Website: lowes
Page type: delivery-shipping
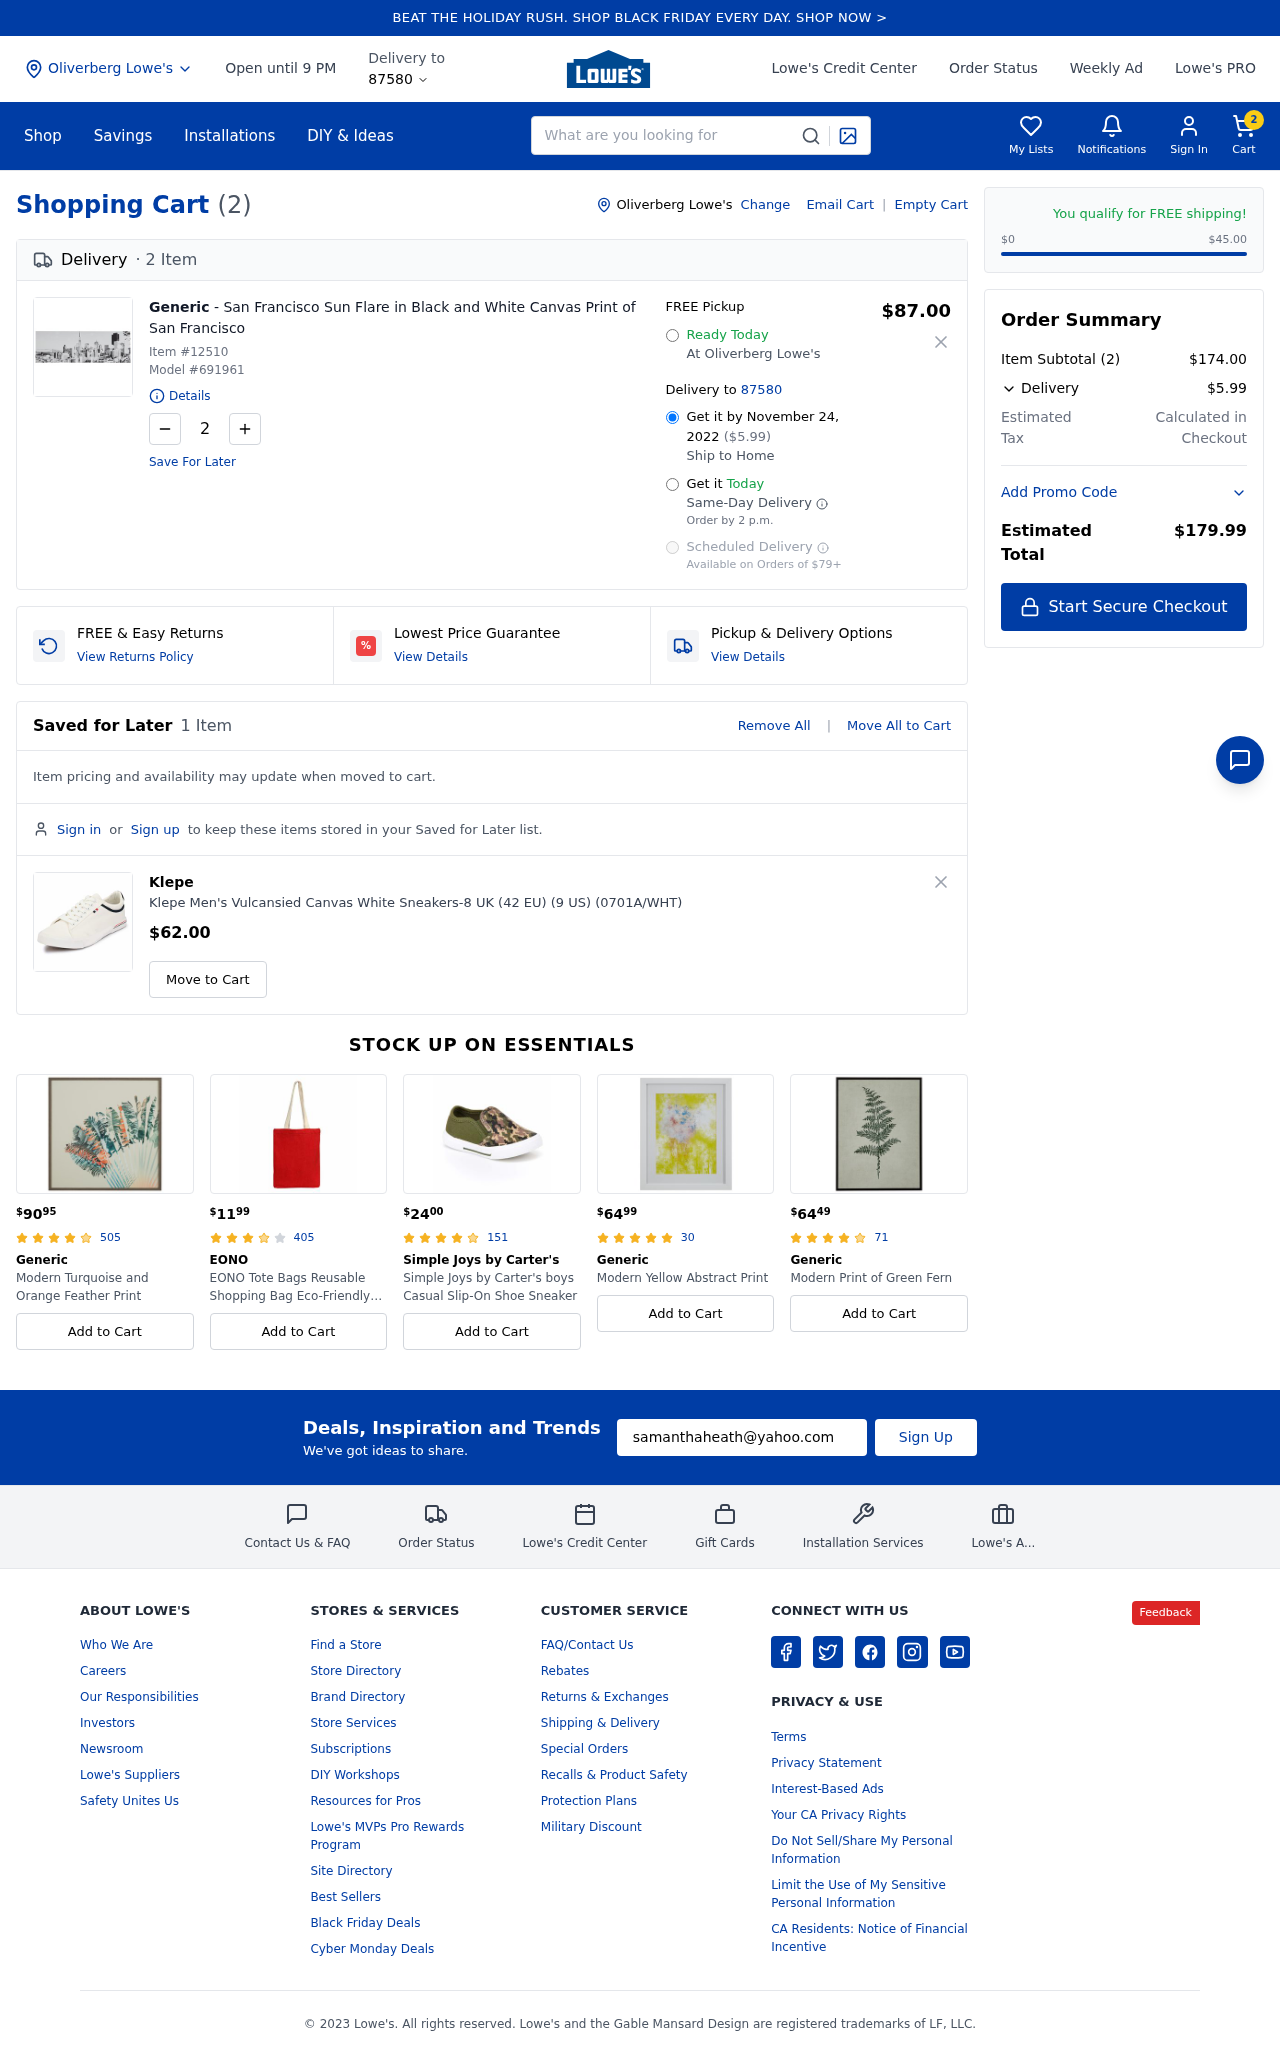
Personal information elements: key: PII_CITY
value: Oliverberg
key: PII_EMAIL
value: samanthaheath@yahoo.com
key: PII_POSTCODE
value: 87580
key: PII_CITY2
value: Oliverberg
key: PII_CITY3
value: Oliverberg
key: PII_POSTCODE_FULL
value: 87580
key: PII_POSTCODE_NUMERIC
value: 87580
Product elements: key: PRODUCT1_BRAND
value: Generic
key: PRODUCT1_NAME
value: San Francisco Sun Flare in Black and White Canvas Print of San Francisco
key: PRODUCT1_PRICE
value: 87
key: PRODUCT1_QUANTITY
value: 2
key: PRODUCT2_BRAND
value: Klepe
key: PRODUCT2_NAME
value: Klepe Men's Vulcansied Canvas White Sneakers-8 UK (42 EU) (9 US) (0701A/WHT)
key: PRODUCT2_PRICE
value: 62
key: PRODUCT1_ITEM_NUMBER
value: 12510
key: PRODUCT1_MODEL_NUMBER
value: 691961
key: PRODUCT3_PRICE
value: $9095
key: PRODUCT3_NUM_RATINGS
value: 505
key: PRODUCT3_BRAND
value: Generic
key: PRODUCT3_NAME
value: Modern Turquoise and Orange Feather Print
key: PRODUCT4_PRICE
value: $1199
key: PRODUCT4_NUM_RATINGS
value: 405
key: PRODUCT4_BRAND
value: EONO
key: PRODUCT4_NAME
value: EONO Tote Bags Reusable Shopping Bag Eco-Friendly Recycled Cotton Fabric Handbag Grocery Shoulder Pl
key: PRODUCT5_PRICE
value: $2400
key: PRODUCT5_NUM_RATINGS
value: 151
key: PRODUCT5_BRAND
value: Simple Joys by Carter's
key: PRODUCT5_NAME
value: Simple Joys by Carter's boys Casual Slip-On Shoe Sneaker
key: PRODUCT6_PRICE
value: $6499
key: PRODUCT6_NUM_RATINGS
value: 30
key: PRODUCT6_BRAND
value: Generic
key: PRODUCT6_NAME
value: Modern Yellow Abstract Print
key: PRODUCT7_PRICE
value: $6449
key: PRODUCT7_NUM_RATINGS
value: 71
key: PRODUCT7_BRAND
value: Generic
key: PRODUCT7_NAME
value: Modern Print of Green Fern
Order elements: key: ORDER_NUM_ITEMS
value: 2
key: ORDER_DELIVERY_DATE
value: November 24, 2022
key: ORDER_SHIPPING_COST
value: $5.99
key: ORDER_SUBTOTAL
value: $174.00
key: ORDER_TOTAL
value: $179.99
Search elements: key: HEADER_SEARCH
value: What are you looking for